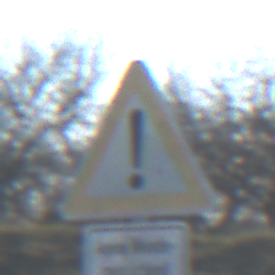
Verkehrszeichen: Gefahrenstelle
Zusatzzeichen unten: HinweisGeaenderteVorfahrtVerkehrsfuehrungVerkehrsregelung3
Umgebung: Outdoor, Nature
Tageszeit: MorningAfternoon
Wetter: PartlyCloudy
Licht: Natural
Jahreszeit: NotSpecified
Kontrast: HighContrast